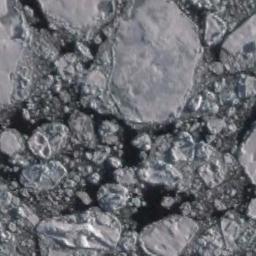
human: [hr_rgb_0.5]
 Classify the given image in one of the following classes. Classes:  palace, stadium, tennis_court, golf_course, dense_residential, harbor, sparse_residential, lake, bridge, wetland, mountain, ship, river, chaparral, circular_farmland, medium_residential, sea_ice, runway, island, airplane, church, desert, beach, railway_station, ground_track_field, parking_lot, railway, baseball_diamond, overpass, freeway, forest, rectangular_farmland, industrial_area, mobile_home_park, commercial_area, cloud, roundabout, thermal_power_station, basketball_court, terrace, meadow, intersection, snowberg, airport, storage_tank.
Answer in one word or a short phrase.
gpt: sea_ice